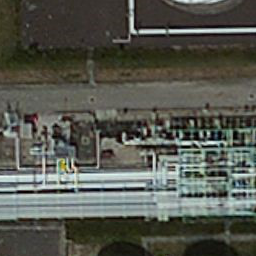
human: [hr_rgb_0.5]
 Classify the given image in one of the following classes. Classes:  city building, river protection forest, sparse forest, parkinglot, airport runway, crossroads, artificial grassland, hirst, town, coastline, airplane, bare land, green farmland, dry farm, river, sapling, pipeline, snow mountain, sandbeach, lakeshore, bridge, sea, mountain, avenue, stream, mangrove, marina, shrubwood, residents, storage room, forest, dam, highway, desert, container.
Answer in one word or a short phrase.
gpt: pipeline